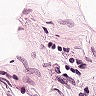
Metastatic tissue present: no